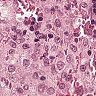
Metastatic tissue present: no